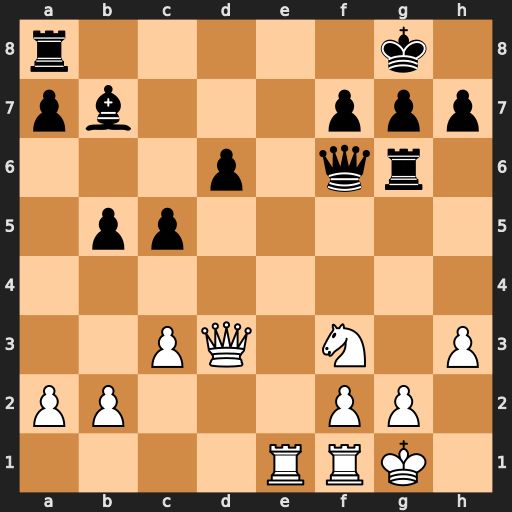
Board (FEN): r5k1/pb3ppp/3p1qr1/1pp5/8/2PQ1N1P/PP3PP1/4RRK1
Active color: w
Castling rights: -
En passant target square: -
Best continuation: Qxb5 Rxg2+ Kh1 Rf8 Qxb7